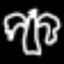
Label: angel